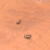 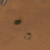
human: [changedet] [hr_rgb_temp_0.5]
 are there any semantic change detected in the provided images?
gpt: No change occurred in this area.